Interaction volume radius: 10 \u00c5
Interaction volume height: 50 \u00c5
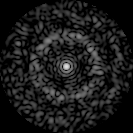
Disorder parameter: 0.8441